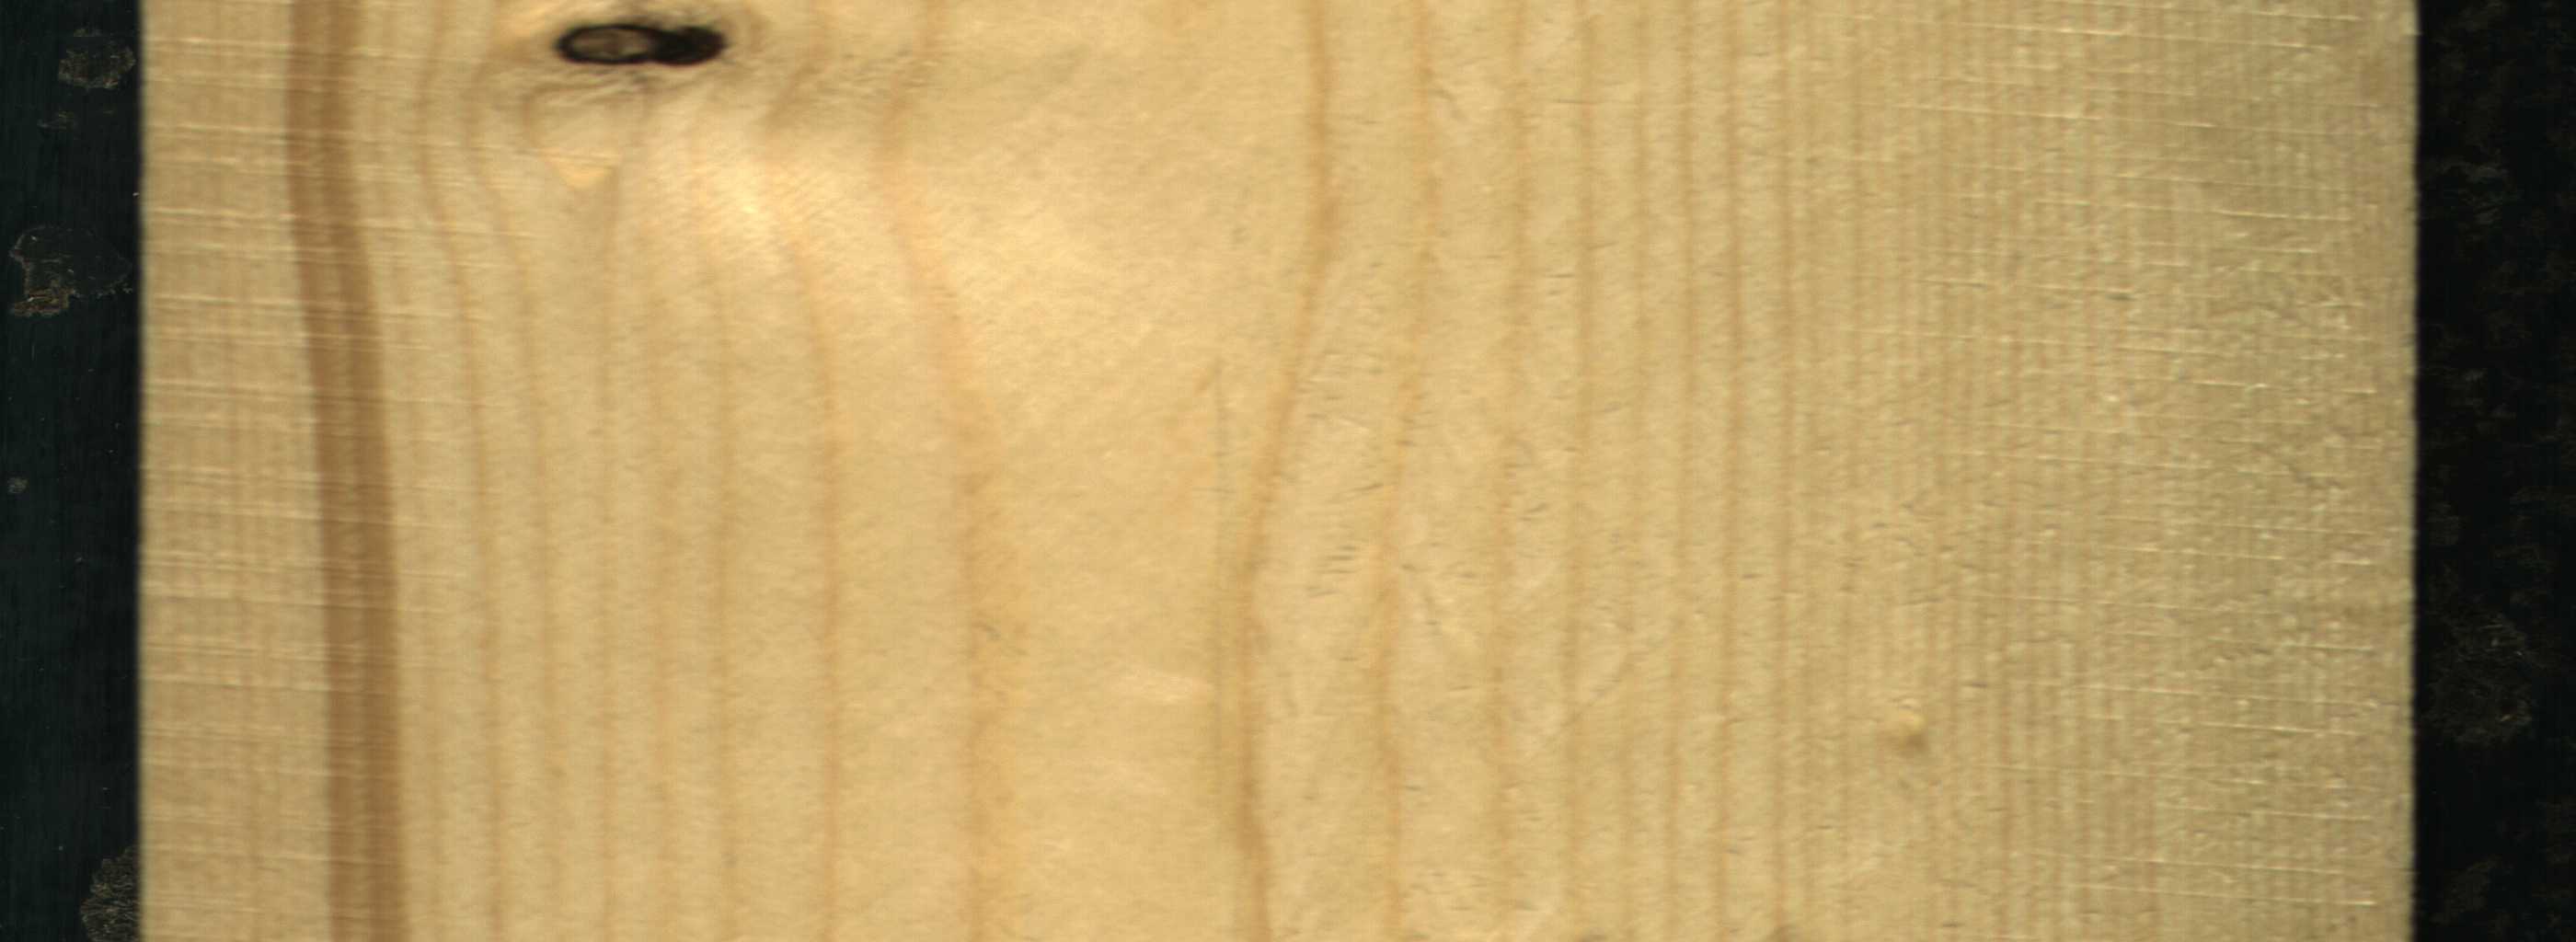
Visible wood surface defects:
Quartzity
Dead_Knot